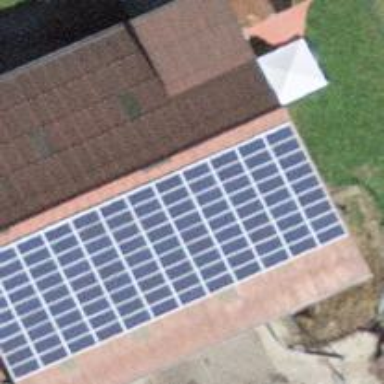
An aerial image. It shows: Solar power generator with photovoltaic panels.